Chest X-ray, PA view. Patient: 64 years old, sex M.
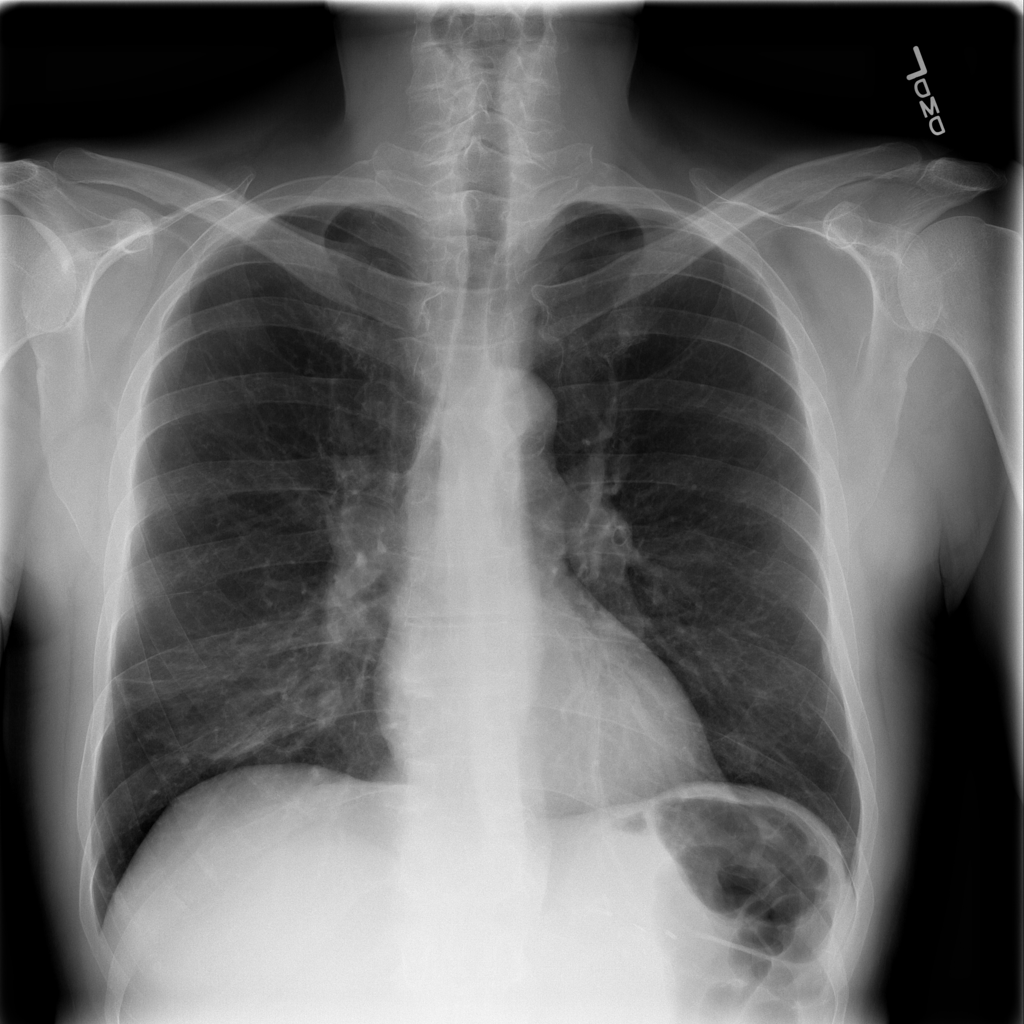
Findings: Atelectasis, Pleural_Thickening